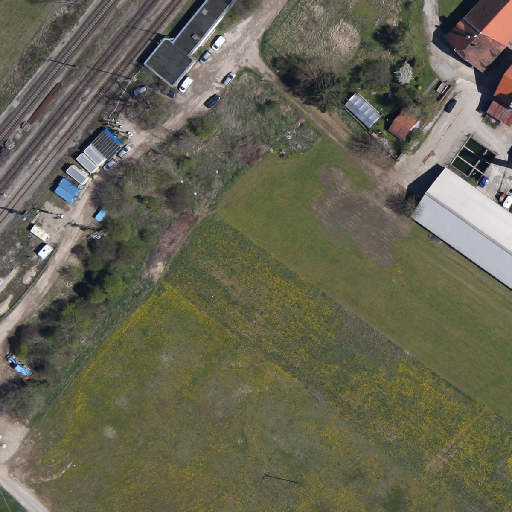
Referring expression: van in the parking area